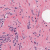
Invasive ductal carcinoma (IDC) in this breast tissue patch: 1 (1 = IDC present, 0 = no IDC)